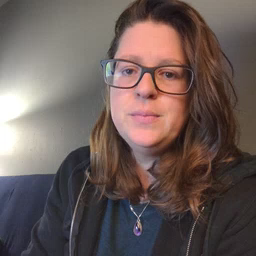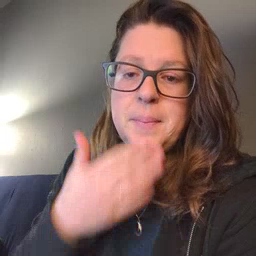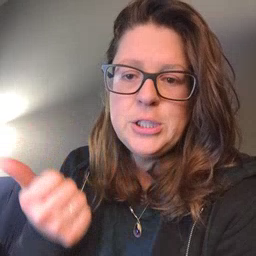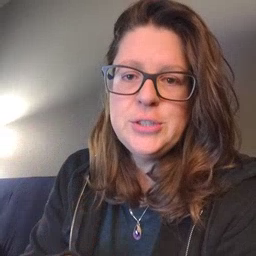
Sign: better